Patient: sex F, age 73
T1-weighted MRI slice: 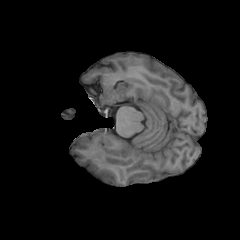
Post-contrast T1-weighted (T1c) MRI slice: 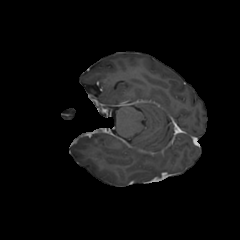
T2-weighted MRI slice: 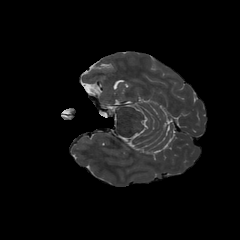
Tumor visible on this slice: no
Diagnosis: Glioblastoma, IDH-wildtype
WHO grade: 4